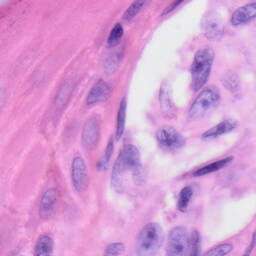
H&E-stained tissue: Skin